Question:
I have a tablelayout with two rows each consisting of two imageview. I want to achieve result as below. I have tried few solutions mentioned in stackoverflow but somehow I have not found a way to achieve this. Each imageview is looks as below
'''
<ImageView
android:id="@+id/imageViewY"
android:layout_width="0dp"
android:layout_height="fill_parent"
android:layout_weight="1"
android:background="@drawable/cell_border"
android:clickable="true"
android:padding="2dp"
android:src="@drawable/letter_y" />
'''
If you have any idea or solution to achieve this , i would like to request for your help. Thanks in advance.
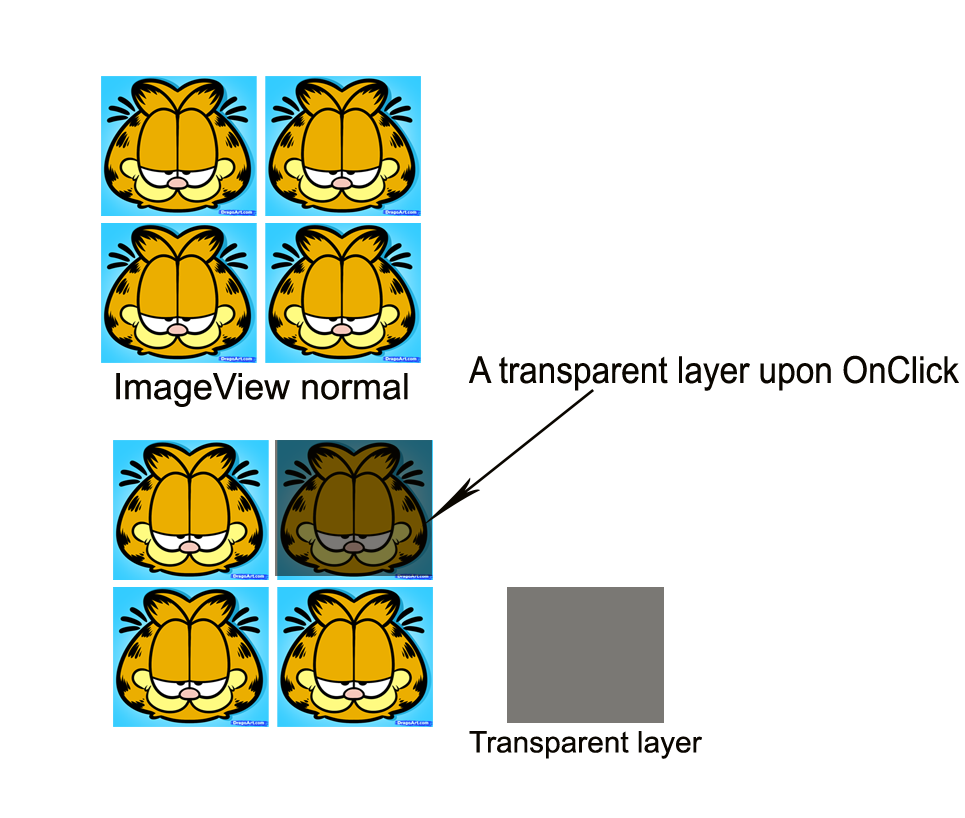
Answer: use transparent color #<PHONE> as background of imageview
Here 11 is a Transparency Value of color 000000(means Black color)
and you can set alpha programatically or through xml for setting transparency
now If Set Alpha You said deprecated and don't want to take risk by using this then just set color of image view
i just explain how to handle 1st imageview's click
'''
@Override
public void onClick(View v) {
// TODO Auto-generated method stub
if(v==imageview1){
//set lighter dark layer on click of image 1 and reset fully transparent layer on other image
imageview1.setBackgroundColor(Color.parseColor("#<PHONE>"));
imageview2.setBackgroundColor(Color.parseColor("#<PHONE>"));
imageview3.setBackgroundColor(Color.parseColor("#<PHONE>"));
imageview4.setBackgroundColor(Color.parseColor("#<PHONE>"));
}
}
'''